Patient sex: M
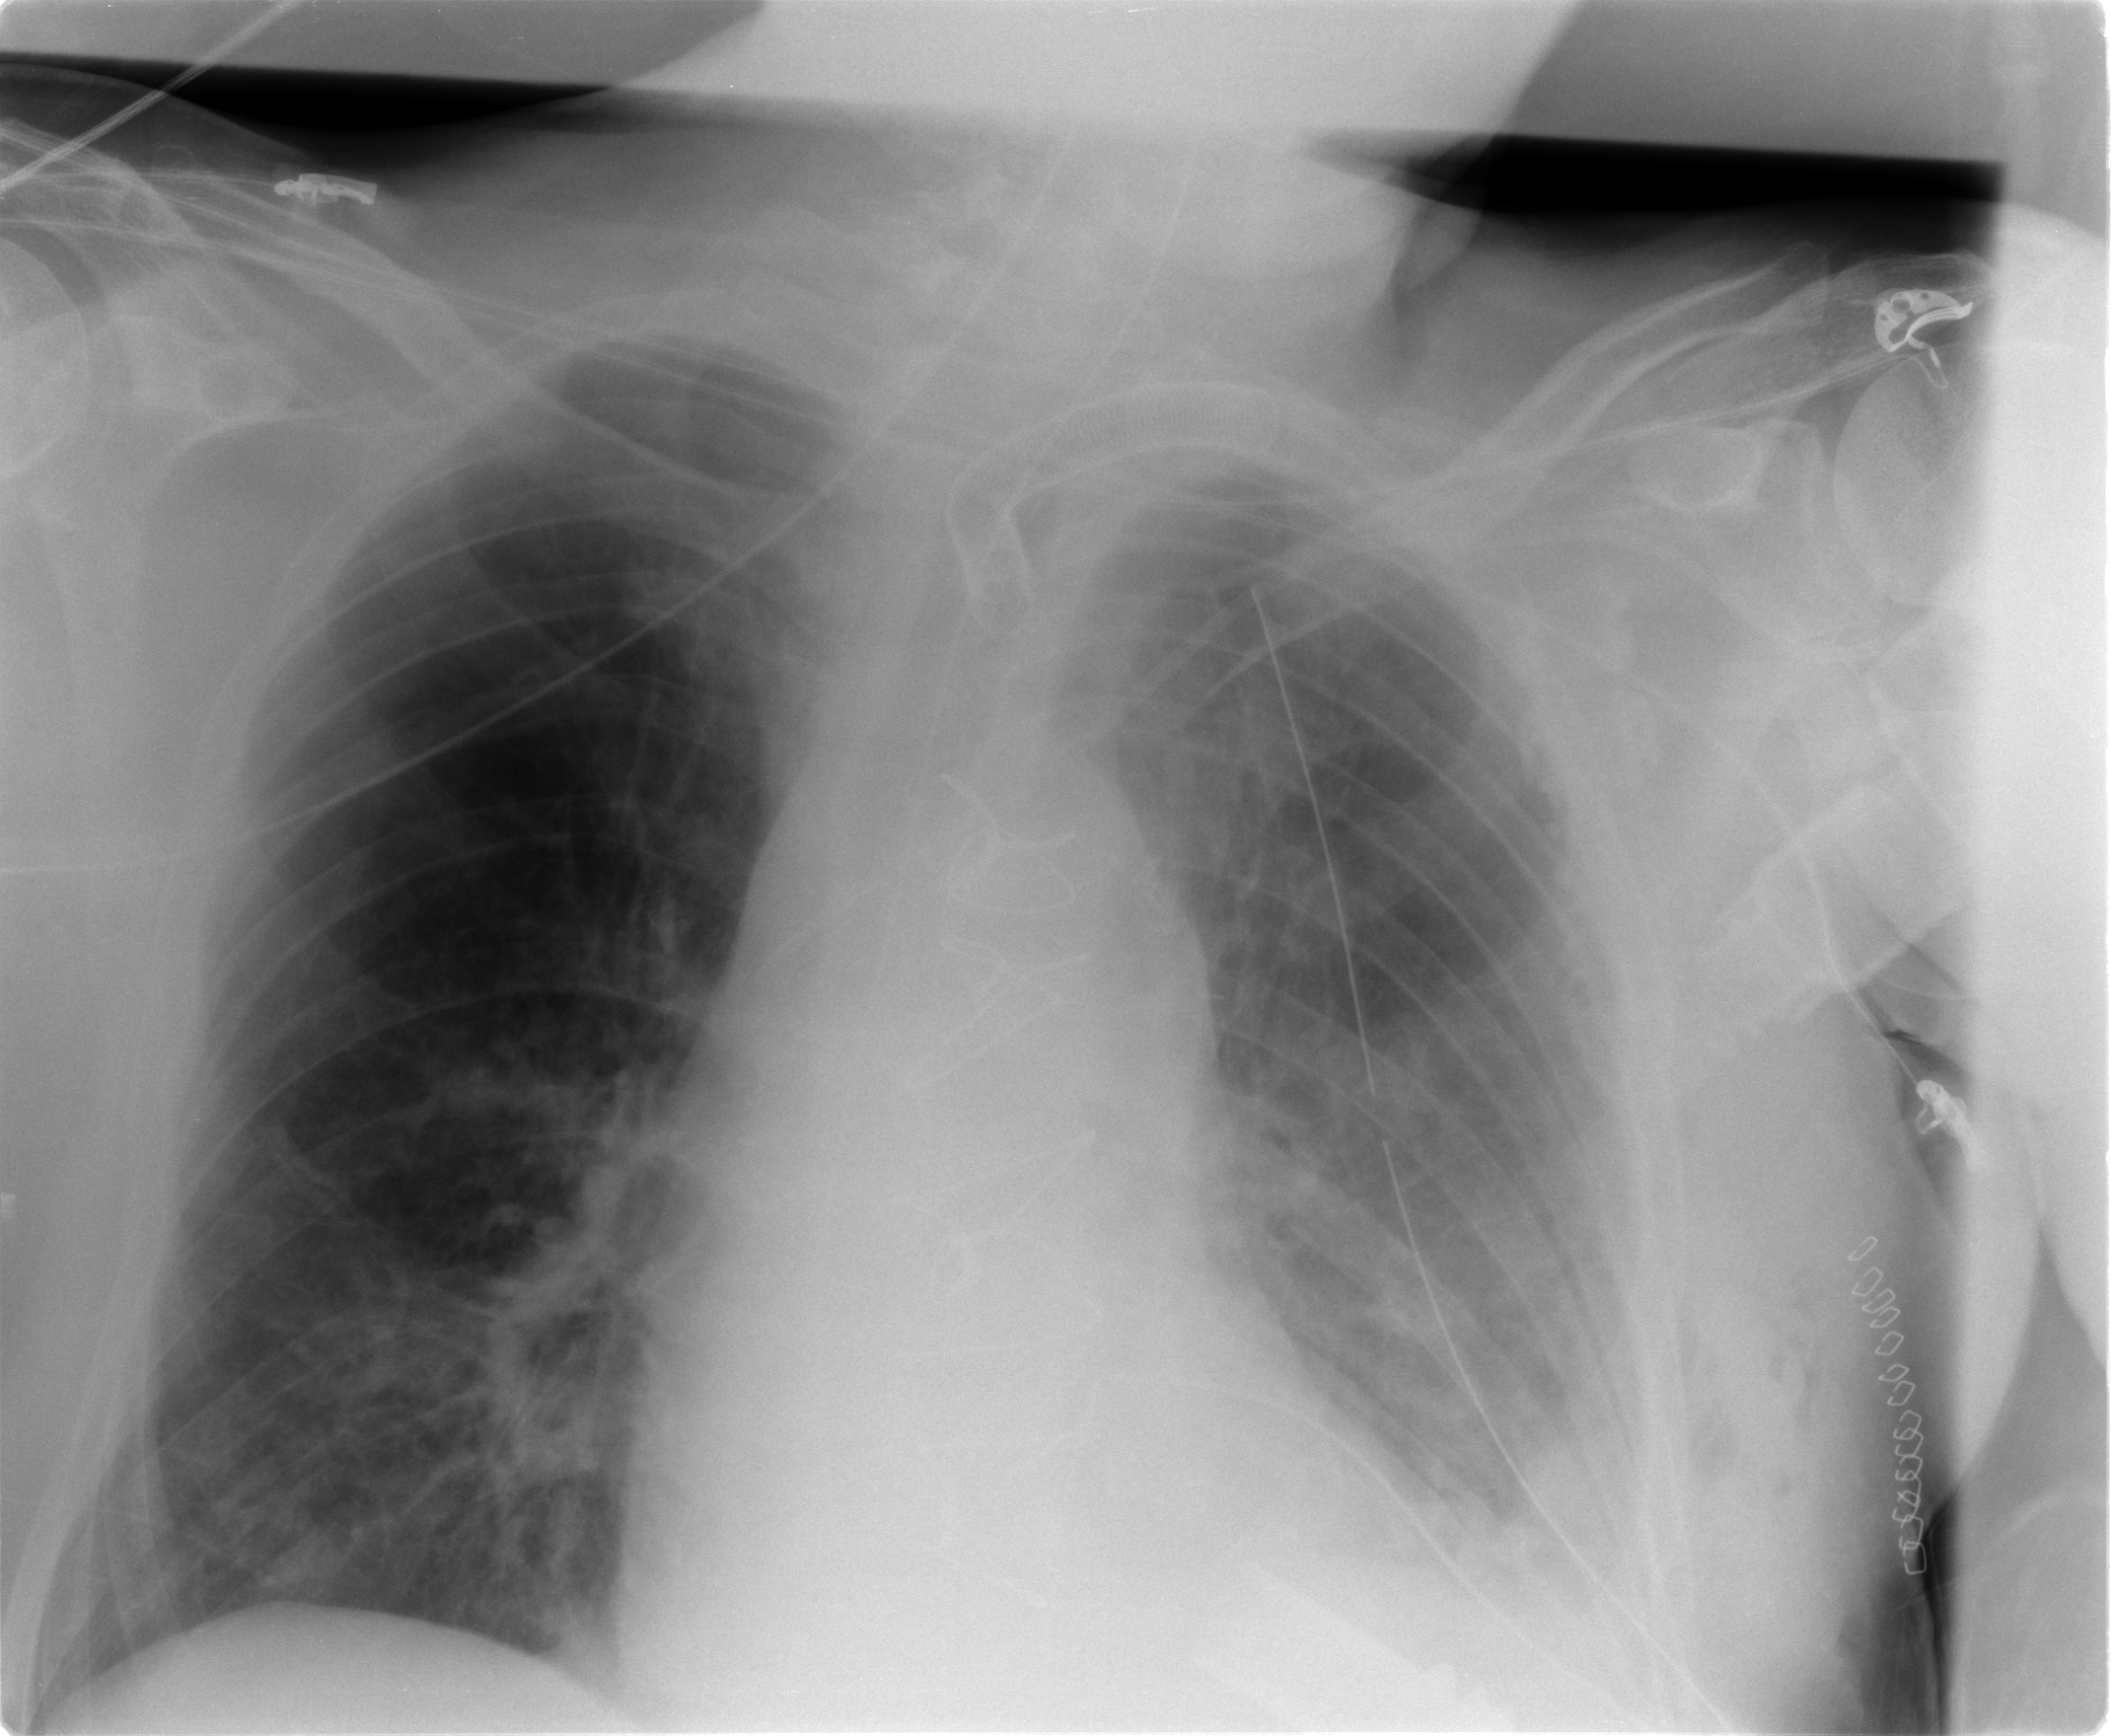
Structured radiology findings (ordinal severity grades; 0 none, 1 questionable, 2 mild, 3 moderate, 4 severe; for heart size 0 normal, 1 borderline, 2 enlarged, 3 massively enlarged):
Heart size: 1
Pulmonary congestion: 2
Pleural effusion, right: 0
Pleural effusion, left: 2
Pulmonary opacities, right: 1
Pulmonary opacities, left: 2
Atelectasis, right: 0
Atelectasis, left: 2